Interaction volume radius: 5 \u00c5
Interaction volume height: 15 \u00c5
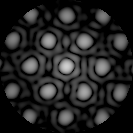
Disorder parameter: 0.1985